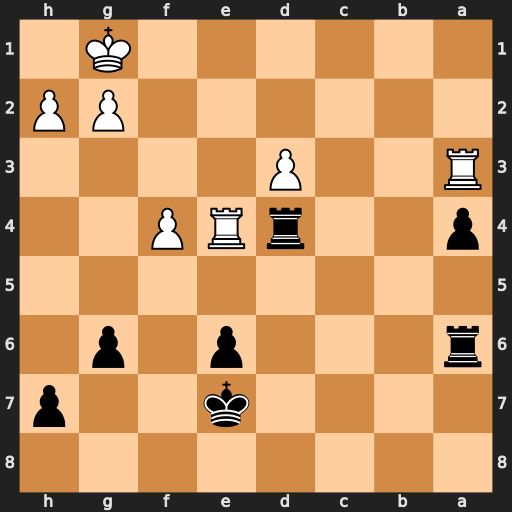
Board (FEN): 8/4k2p/r3p1p1/8/p2rRP2/R2P4/6PP/6K1
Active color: b
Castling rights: -
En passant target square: -
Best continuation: Rxe4